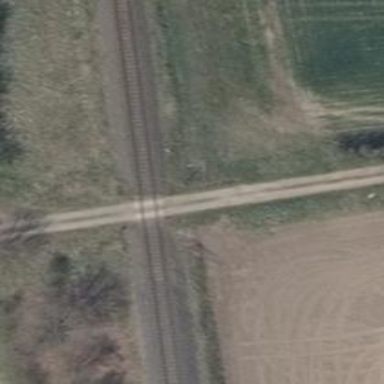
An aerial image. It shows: Railway level crossing.